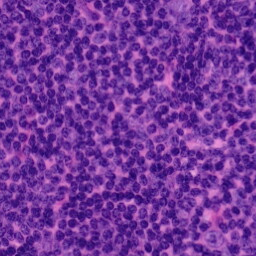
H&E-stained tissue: Tonsil